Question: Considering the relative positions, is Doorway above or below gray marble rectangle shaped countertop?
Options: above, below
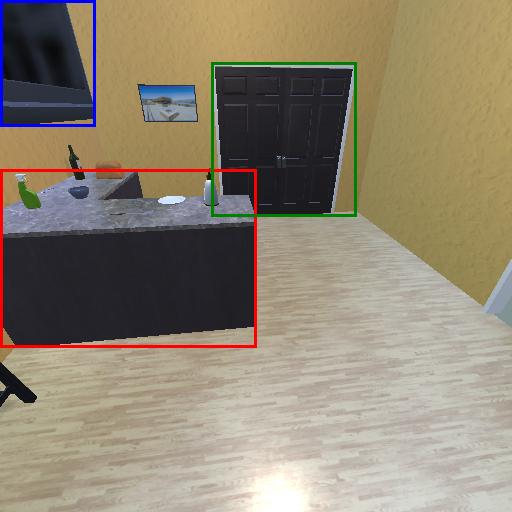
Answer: above